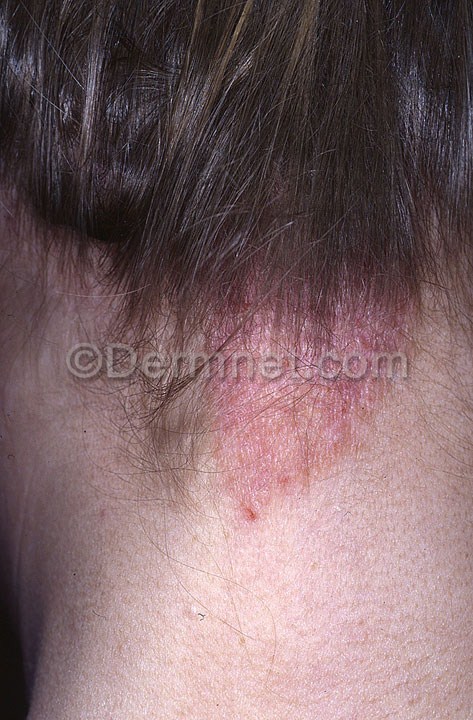
Disease: Eczema Photos